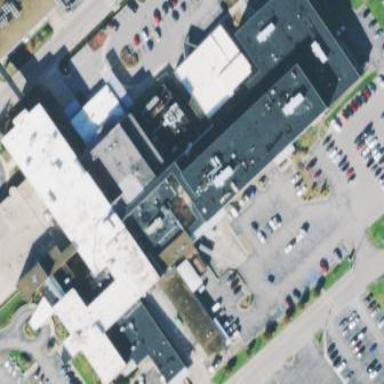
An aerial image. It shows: Hospital building.